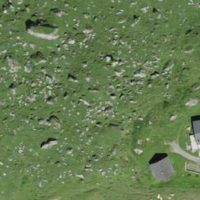
EUNIS habitat code: 23
Species observed at this site:
Oenanthe oenanthe